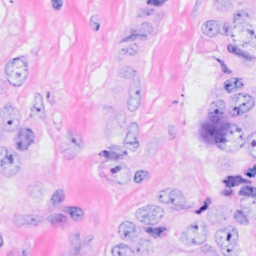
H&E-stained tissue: Breast